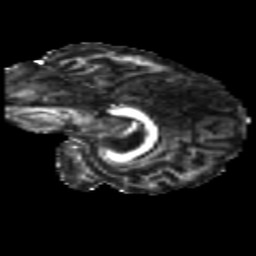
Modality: FA
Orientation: sagittal
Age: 38
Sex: female
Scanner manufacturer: siemens
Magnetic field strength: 3 T
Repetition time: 1.8 s
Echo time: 0.07 s